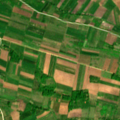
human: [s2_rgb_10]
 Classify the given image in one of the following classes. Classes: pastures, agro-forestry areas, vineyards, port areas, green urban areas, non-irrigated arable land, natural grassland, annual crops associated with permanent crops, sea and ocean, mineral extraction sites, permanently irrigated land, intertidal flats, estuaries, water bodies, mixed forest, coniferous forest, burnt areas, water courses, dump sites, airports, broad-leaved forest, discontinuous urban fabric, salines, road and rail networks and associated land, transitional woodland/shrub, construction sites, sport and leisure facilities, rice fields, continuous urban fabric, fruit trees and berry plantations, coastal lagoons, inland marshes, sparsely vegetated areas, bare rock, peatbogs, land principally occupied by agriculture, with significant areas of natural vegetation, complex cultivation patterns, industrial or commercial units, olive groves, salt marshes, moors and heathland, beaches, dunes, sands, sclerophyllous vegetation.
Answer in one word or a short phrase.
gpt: non-irrigated arable land, land principally occupied by agriculture, with significant areas of natural vegetation